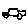
Label: car